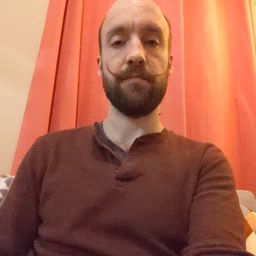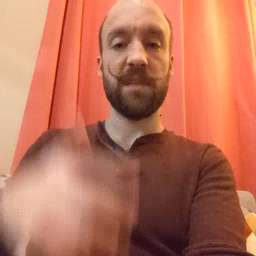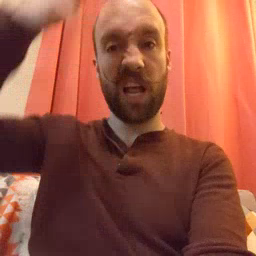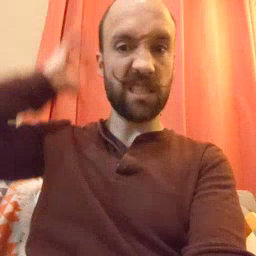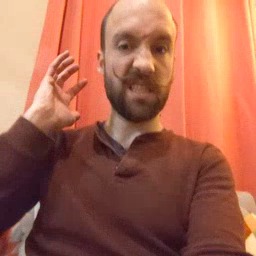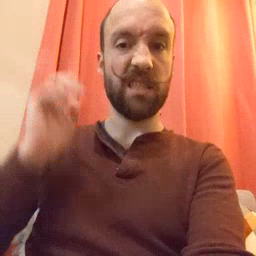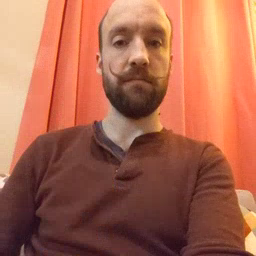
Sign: lion